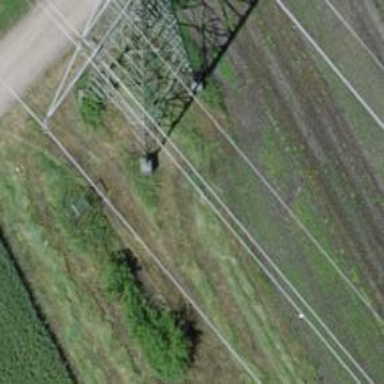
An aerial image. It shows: Power tower.